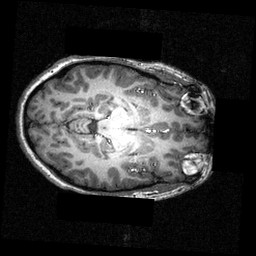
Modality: T1w
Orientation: axial
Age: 27
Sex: female
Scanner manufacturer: siemens
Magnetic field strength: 3.951 T
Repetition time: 1.5 s
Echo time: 0.00335 s